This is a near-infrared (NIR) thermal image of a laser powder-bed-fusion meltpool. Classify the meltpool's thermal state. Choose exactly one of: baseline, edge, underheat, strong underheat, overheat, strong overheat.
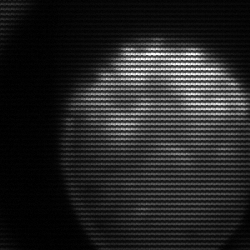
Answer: edge